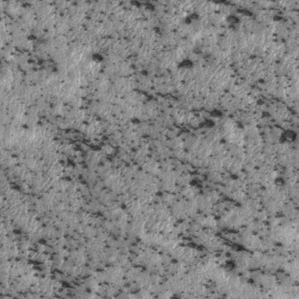
Label: frost